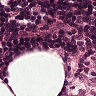
Metastatic tissue present: no